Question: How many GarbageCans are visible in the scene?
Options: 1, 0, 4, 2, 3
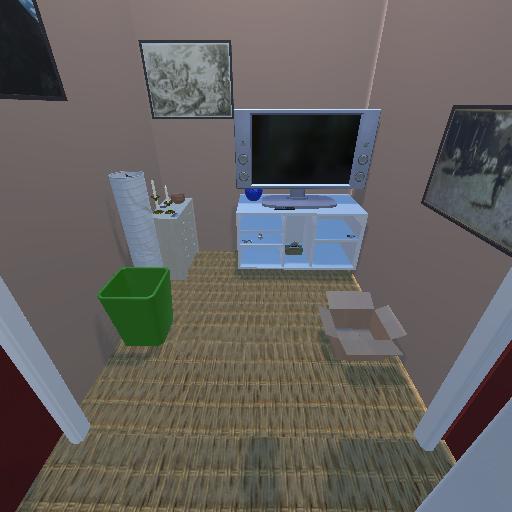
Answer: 1